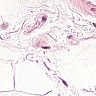
Metastatic tissue present: no